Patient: sex M, age 38
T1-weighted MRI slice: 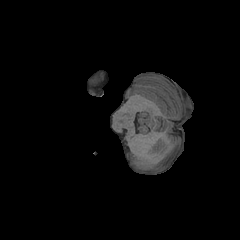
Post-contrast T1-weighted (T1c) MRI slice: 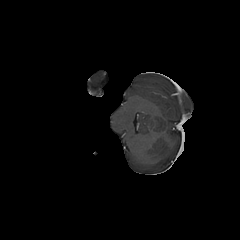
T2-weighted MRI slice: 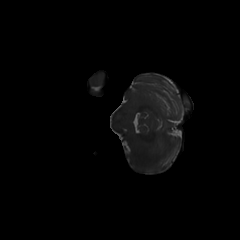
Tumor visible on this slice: no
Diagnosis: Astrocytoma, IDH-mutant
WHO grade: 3